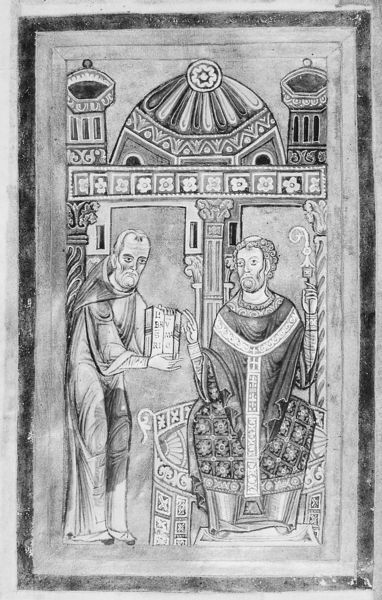
Titel: De virginitate Beatae Mariae
Künstler: Ildefonsus
Institution: Parma, Biblioteca Palatina
Schlagwörter: hand, mann, umhang, finger, grau, männer, schwarz, säule, säulen, weiss, zeichnung, blüten, dach, ornament, bart, architektur, augen, bibel, rahmen, bild, kirche, gewand, krone, turm, rahmung, sitz, stab, kuppel, bischof, könig, papst, thron, nasen, glatze, buch, kloster, moschee, türme, schwarzweiss, bleistift, stift, kapitell, ionisch, segen, mönch, heiliger, korinthisch, buchmalerei, abt, evangelist, genwad